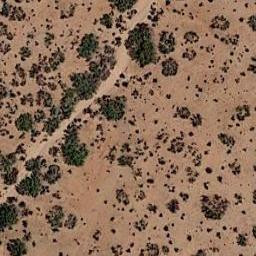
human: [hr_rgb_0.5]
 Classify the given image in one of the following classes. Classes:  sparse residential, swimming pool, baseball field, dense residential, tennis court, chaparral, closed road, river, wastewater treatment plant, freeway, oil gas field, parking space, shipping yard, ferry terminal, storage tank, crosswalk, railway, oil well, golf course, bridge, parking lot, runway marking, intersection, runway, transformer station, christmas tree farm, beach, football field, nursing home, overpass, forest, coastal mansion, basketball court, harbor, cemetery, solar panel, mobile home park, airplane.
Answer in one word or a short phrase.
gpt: chaparral